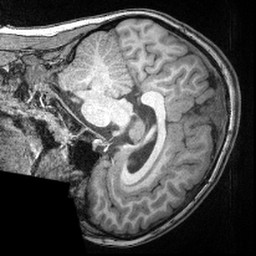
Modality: T1w
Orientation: sagittal
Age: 11
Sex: male
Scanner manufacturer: siemens
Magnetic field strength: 3 T
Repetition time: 2.4 s
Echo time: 0.00374 s